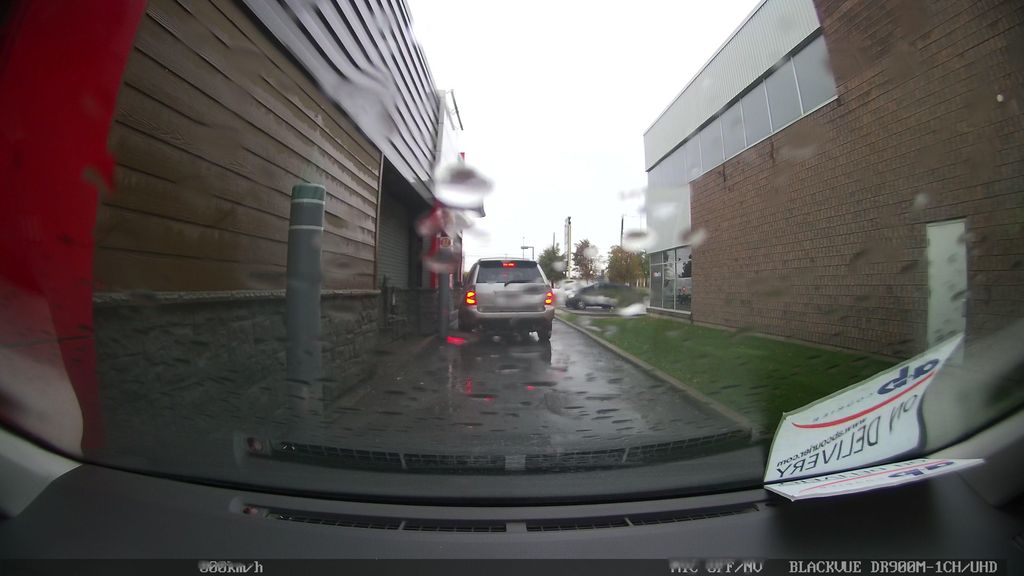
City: toronto